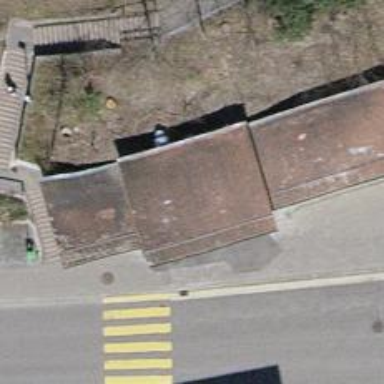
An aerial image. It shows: Public transport stop position at the railway station.